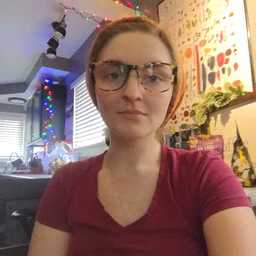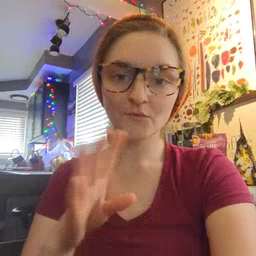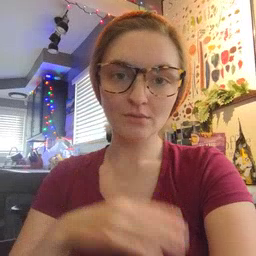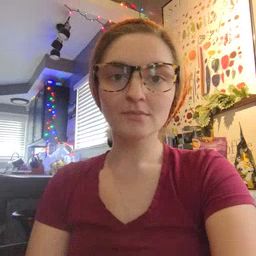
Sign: fall